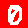
Digit: 0